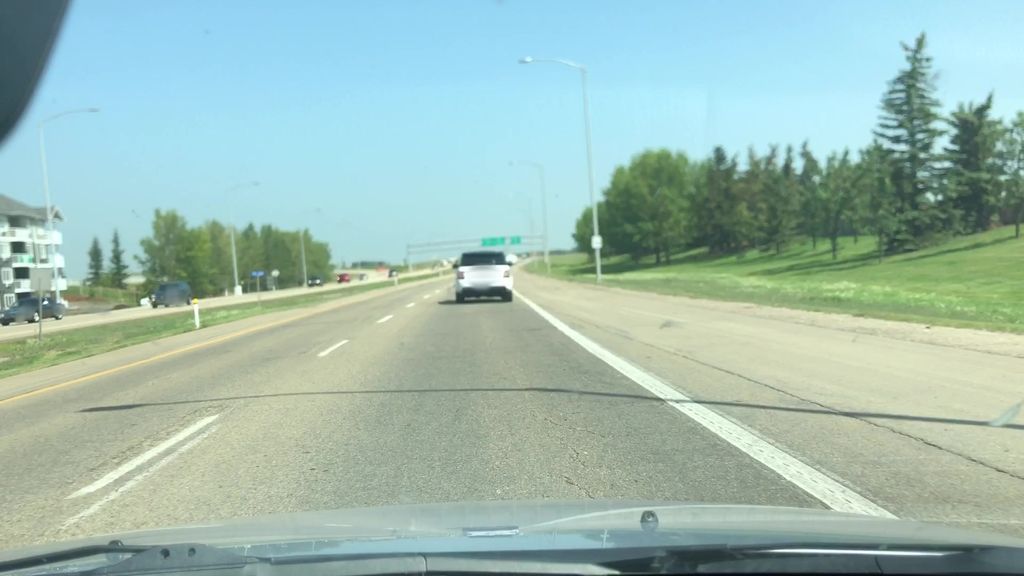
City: edmonton